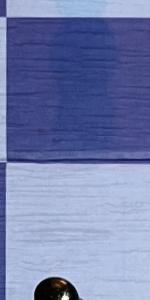
Label: Empty